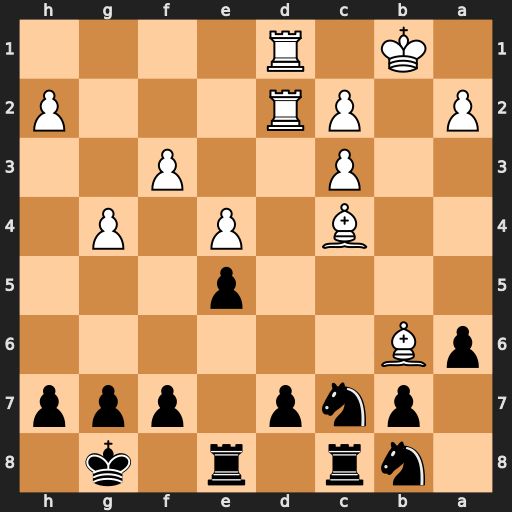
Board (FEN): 1nr1r1k1/1pnp1ppp/pB6/4p3/2B1P1P1/2P2P2/P1PR3P/1K1R4
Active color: b
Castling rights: -
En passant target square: -
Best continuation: Na8 Bxf7+ Kxf7